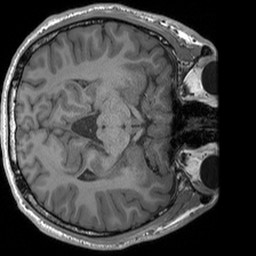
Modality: T1w
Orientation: axial
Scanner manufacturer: siemens
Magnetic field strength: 3 T
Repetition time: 1.54 s
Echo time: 0.00234 s